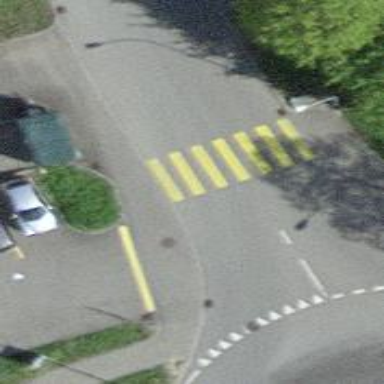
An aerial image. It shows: Uncontrolled zebra crossing on the road.